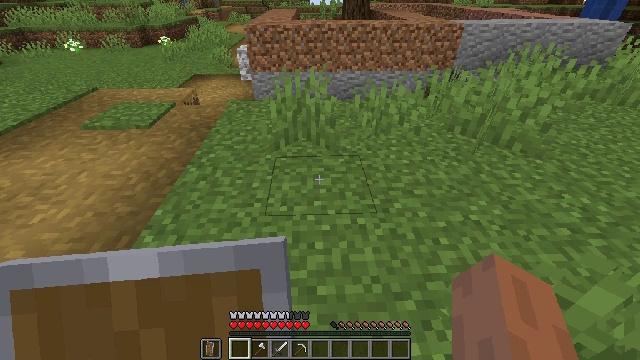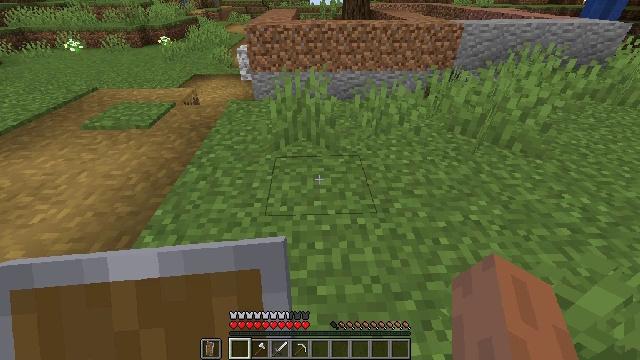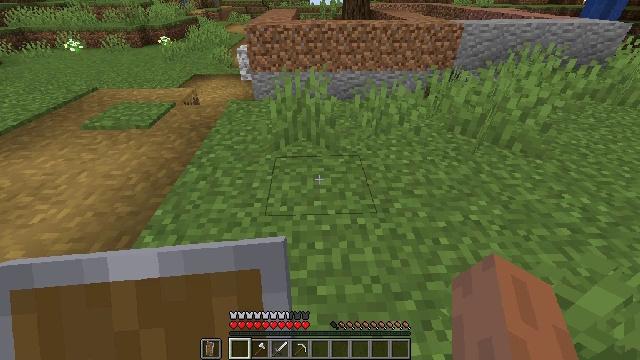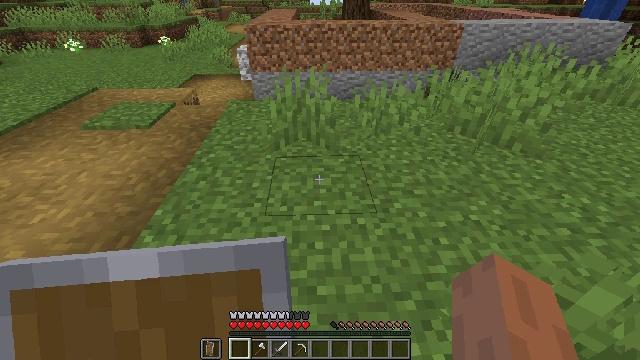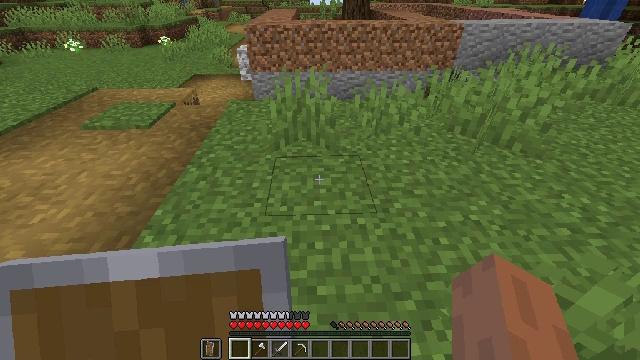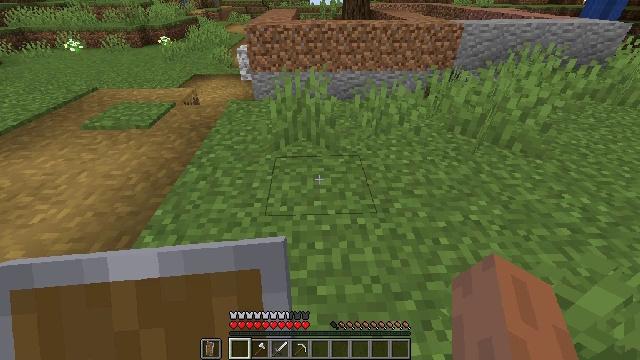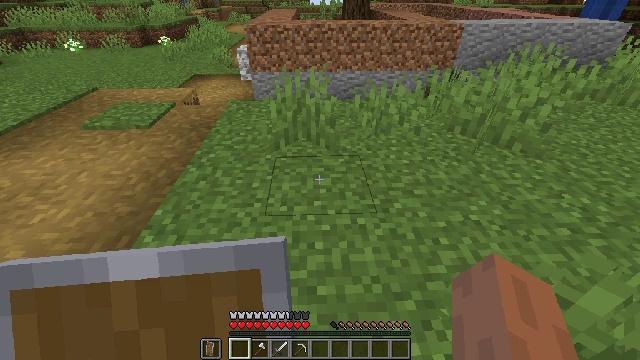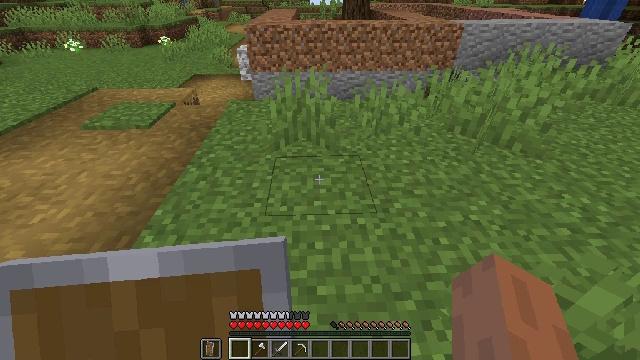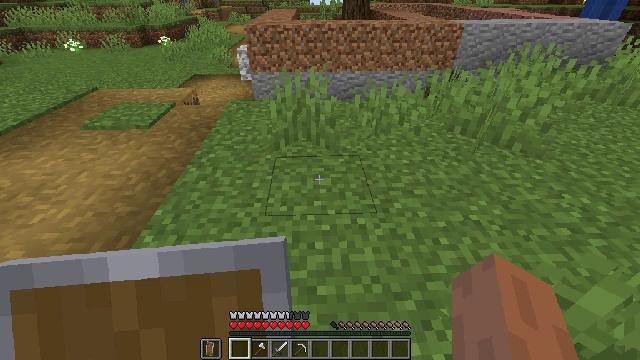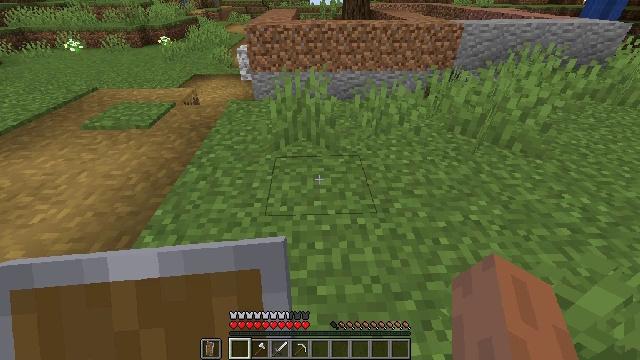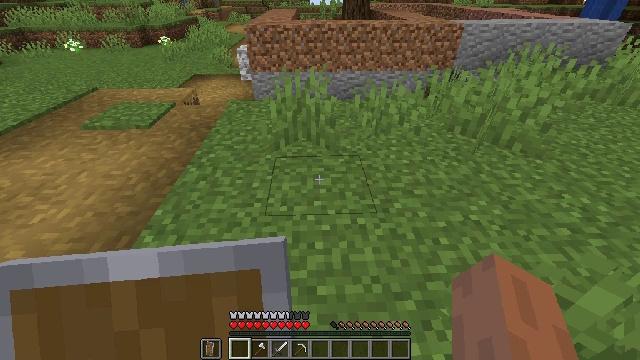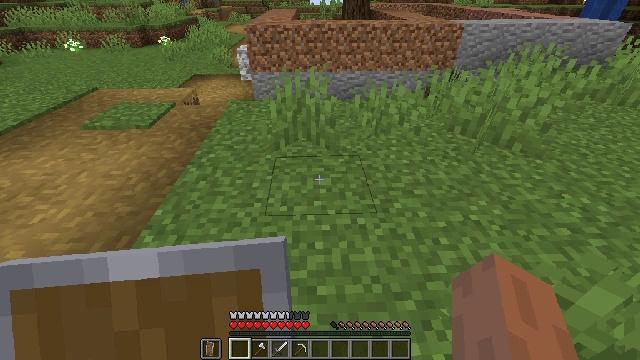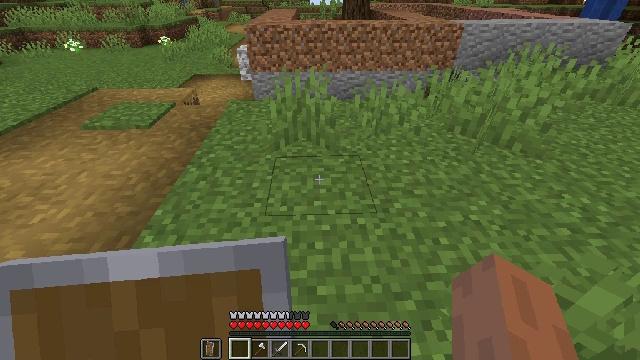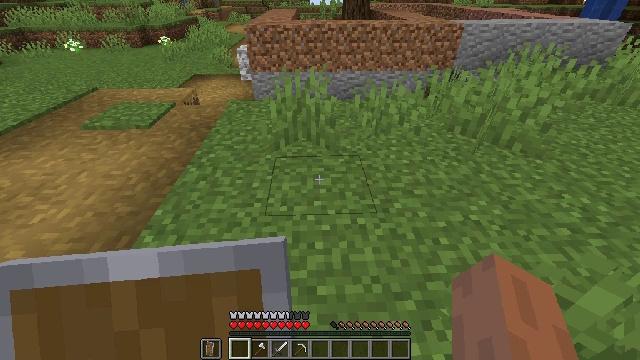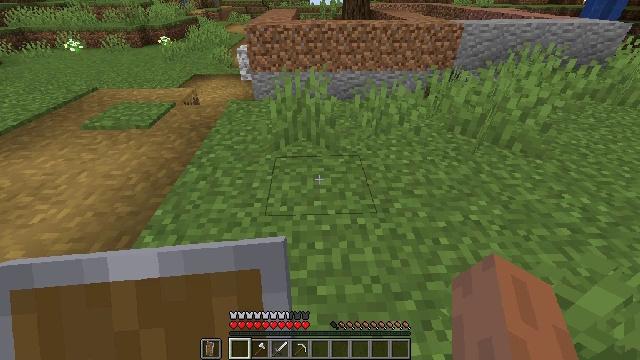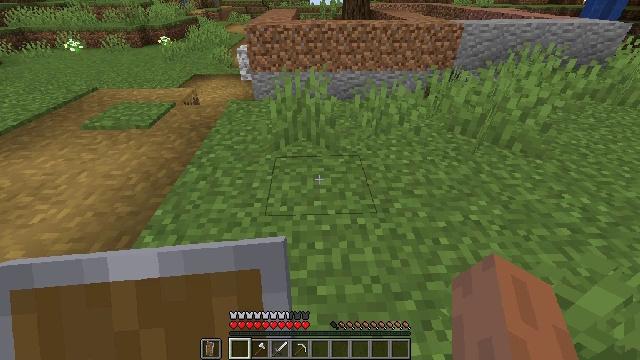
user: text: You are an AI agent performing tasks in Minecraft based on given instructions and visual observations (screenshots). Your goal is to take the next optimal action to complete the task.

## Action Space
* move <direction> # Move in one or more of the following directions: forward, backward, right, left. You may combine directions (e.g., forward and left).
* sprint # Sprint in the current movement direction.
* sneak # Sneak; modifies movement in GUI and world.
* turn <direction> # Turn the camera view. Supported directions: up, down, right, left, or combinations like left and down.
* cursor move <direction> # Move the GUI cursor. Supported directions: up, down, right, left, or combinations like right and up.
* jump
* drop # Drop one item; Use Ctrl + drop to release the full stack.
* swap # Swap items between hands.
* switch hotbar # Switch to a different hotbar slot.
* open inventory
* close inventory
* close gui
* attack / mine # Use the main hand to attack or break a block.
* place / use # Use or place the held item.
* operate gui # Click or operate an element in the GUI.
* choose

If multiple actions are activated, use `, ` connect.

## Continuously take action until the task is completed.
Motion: motion action
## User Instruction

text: craft item air
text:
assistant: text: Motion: no_op
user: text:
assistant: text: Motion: no_op
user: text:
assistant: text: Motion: no_op
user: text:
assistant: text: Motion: no_op
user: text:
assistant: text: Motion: no_op
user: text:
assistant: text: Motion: no_op
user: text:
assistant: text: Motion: no_op
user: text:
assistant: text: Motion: no_op
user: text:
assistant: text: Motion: no_op
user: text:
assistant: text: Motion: no_op
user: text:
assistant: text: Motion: no_op
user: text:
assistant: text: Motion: no_op
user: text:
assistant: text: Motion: no_op
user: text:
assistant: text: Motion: no_op
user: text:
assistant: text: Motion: no_op
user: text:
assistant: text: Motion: no_op
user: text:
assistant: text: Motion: no_op
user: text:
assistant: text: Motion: no_op
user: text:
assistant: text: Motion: no_op
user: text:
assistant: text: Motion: no_op
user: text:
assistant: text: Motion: no_op
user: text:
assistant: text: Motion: no_op
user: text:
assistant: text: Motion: no_op
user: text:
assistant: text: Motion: no_op
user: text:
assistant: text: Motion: no_op
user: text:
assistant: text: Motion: no_op
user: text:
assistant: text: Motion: no_op
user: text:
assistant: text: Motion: no_op
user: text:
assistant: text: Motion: no_op
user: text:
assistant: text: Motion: no_op